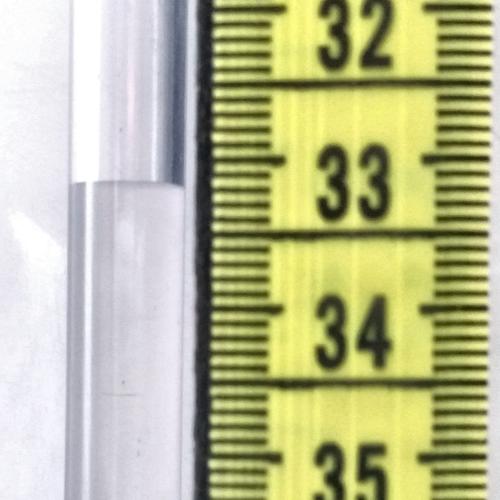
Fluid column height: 33.2 cm